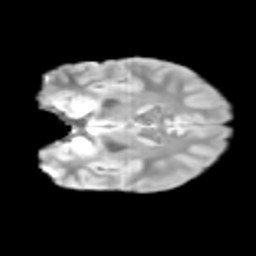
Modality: T2w
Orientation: coronal
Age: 11
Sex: male
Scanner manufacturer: siemens
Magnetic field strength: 3 T
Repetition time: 3.8 s
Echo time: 0.07 s